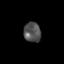
Tissue: skin
Cell type: Others
Senescence score: 0.2753
Nuclear area (px): 338
Mean DAPI intensity: 81.678